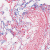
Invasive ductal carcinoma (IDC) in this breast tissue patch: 0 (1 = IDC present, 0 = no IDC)